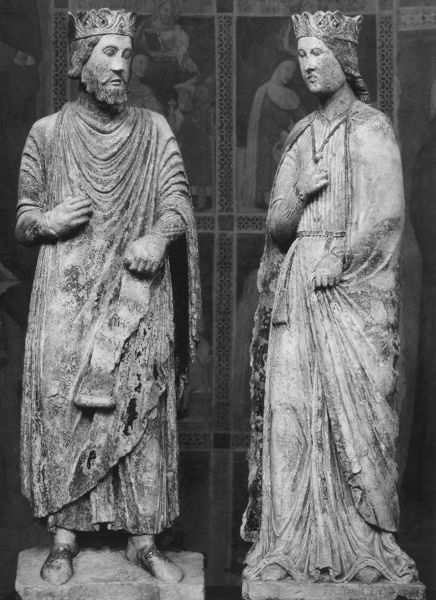
Titel: König Salomo und Königin Saba, ehemals im Skulpturenprogramm des Außesbaues
Standort: Parma, Baptisterium (EU - I - Emilia-Romagna)
Schlagwörter: gemälde, hand, kopf, mann, umhang, frau, hintergrund, bart, augen, band, falten, gesicht, sockel, stein, haare, mantel, gewänder, paar, krone, füße, figuren, könig, faltenwurf, podest, rolle, pergament, schriftrolle, schriftband, ottonisch, königspaar, nae, aöltar, b ildhauer